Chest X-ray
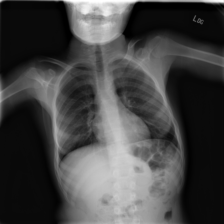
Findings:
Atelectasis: negative
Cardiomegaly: negative
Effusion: negative
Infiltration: negative
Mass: negative
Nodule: negative
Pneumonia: negative
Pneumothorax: negative
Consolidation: negative
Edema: negative
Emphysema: negative
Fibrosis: negative
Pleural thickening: negative
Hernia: negative